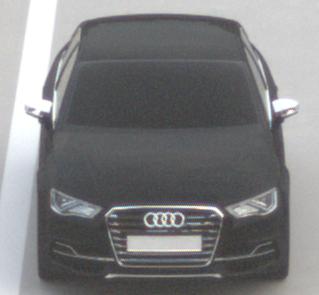
Make: Audi
Model: S3
Detailed model: 8V
Model produced from: 2013
Model produced until: 2020
Doors: 4
Color: black
Road condition: dry road
Daytime: morning or afternoon
Contrast: low contrast